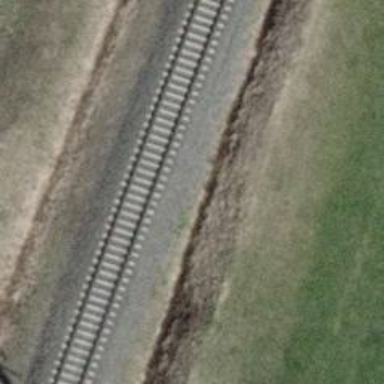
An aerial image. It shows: Single railway track with electrified contact lines. The track is main line for trains.